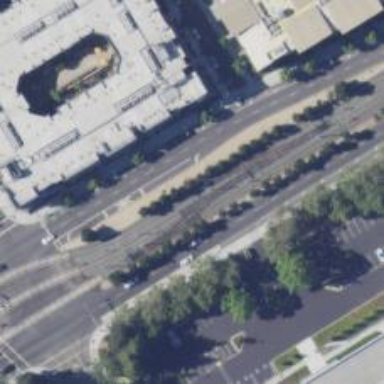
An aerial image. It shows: Light rail railway with electrified contact line.